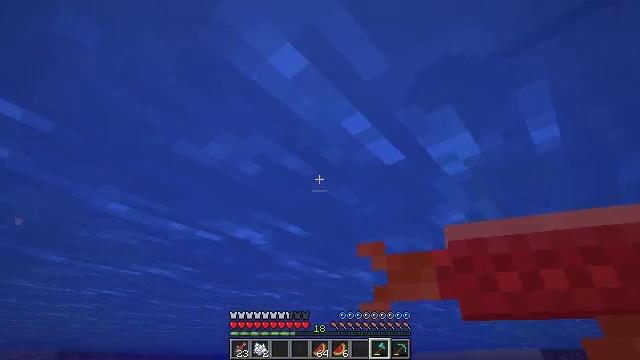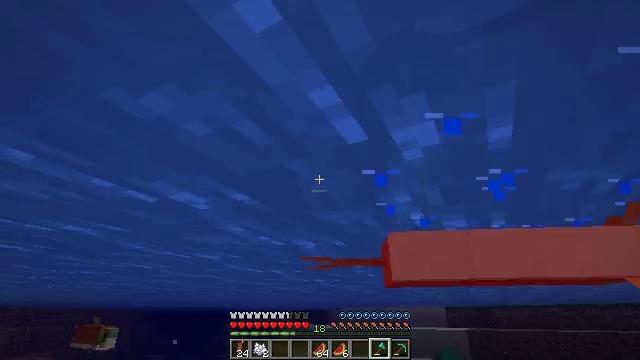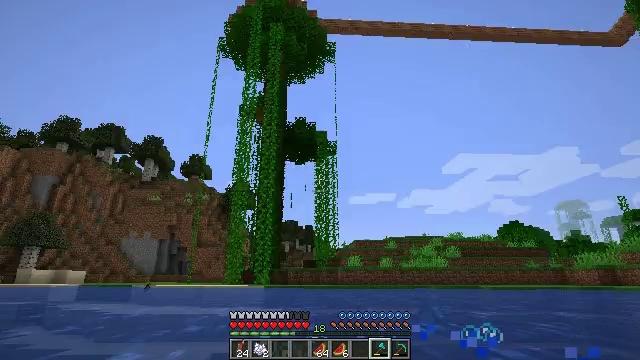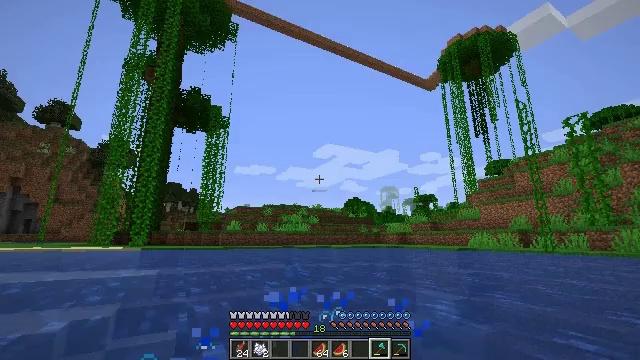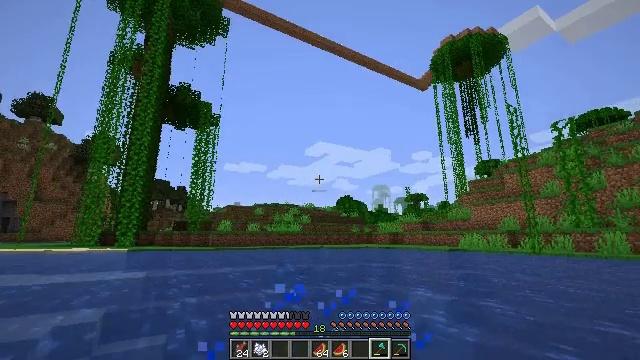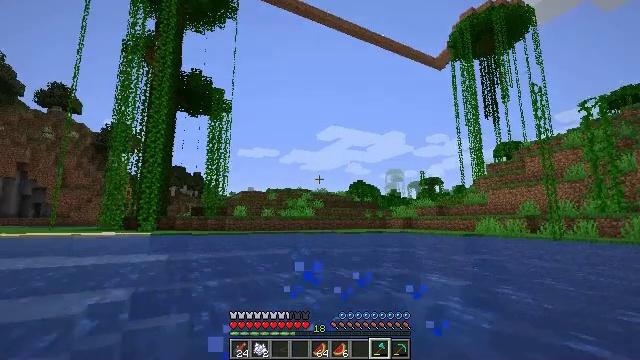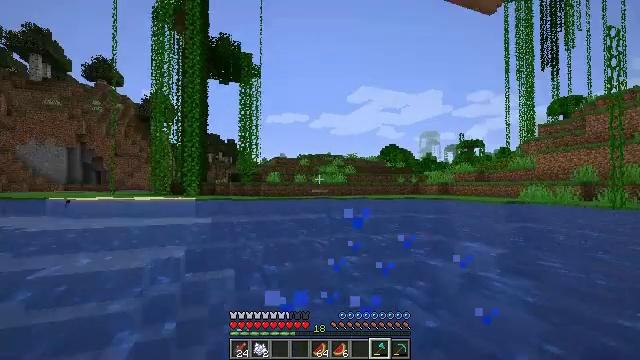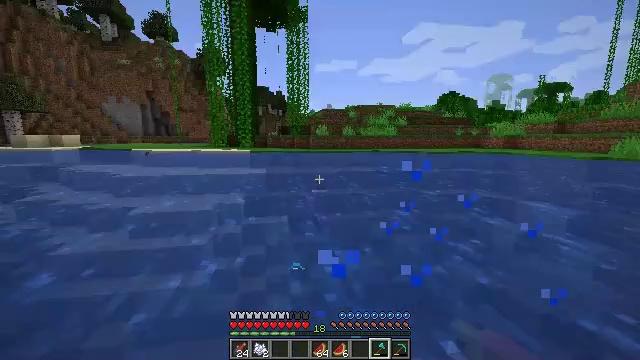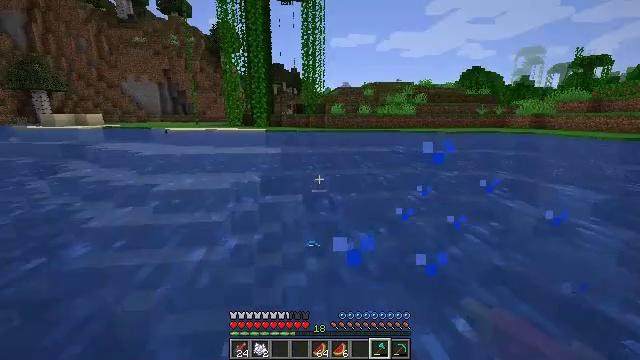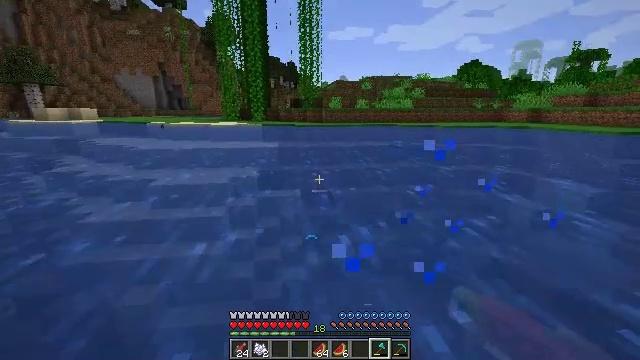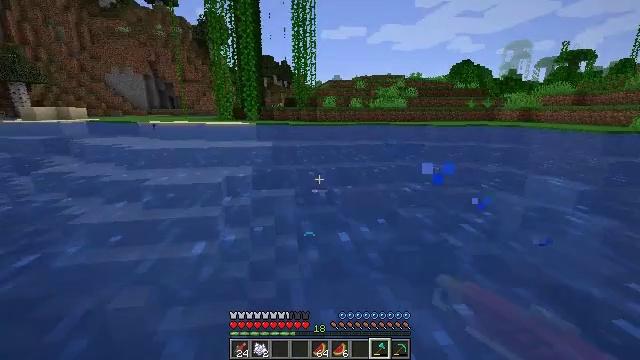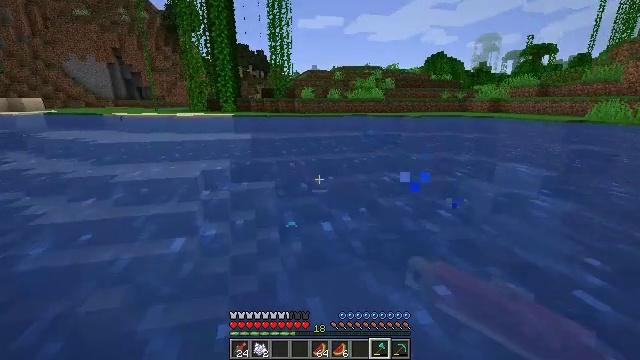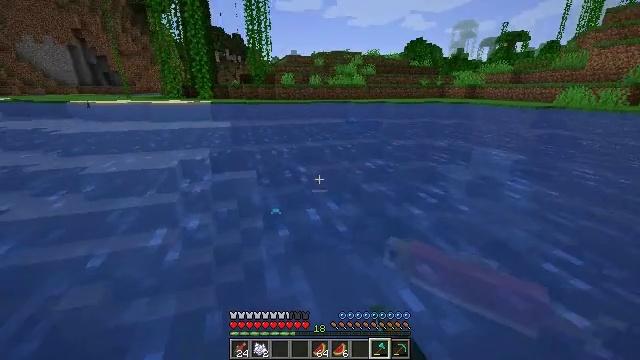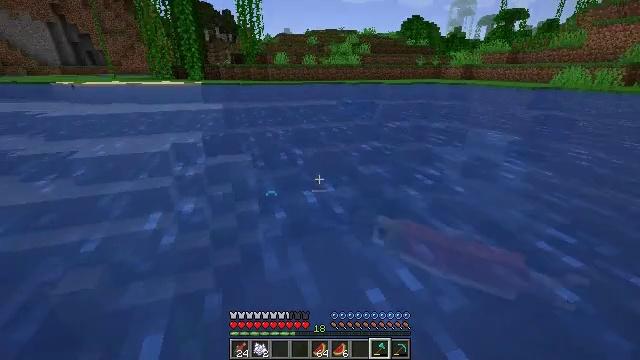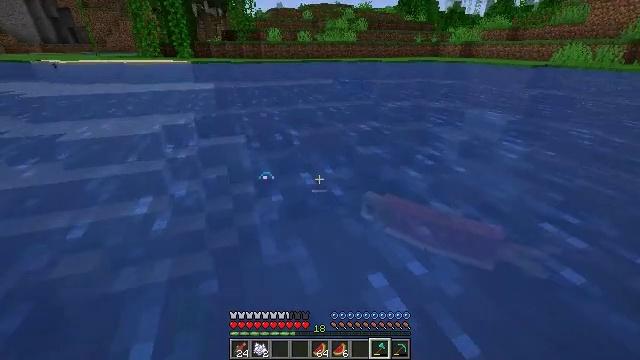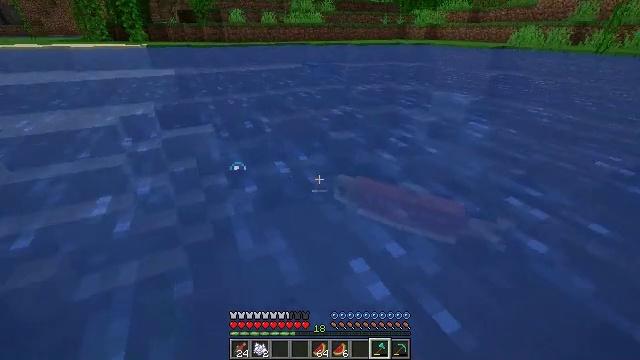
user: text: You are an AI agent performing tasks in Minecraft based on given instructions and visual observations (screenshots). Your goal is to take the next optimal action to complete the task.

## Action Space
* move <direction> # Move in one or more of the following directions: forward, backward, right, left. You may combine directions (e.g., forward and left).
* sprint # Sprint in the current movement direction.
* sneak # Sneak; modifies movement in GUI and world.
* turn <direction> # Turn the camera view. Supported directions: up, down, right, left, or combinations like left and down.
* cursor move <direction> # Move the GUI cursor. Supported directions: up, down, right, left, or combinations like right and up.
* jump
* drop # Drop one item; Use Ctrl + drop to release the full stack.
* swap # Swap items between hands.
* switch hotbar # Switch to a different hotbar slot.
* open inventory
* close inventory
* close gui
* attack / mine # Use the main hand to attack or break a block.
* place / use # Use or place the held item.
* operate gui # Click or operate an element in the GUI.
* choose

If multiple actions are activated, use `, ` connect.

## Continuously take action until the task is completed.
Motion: motion action
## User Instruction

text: Kill the salmon.
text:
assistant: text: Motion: turn right and down, attack / mine
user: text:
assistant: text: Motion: turn right and down, attack / mine
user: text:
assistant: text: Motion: turn right and down, attack / mine
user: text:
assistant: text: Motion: turn right
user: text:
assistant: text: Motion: turn left and down, attack / mine
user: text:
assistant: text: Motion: turn left and down, attack / mine
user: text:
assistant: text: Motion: turn left and down, attack / mine
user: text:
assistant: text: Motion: turn left and down, attack / mine
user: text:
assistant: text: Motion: turn down
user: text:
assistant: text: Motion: turn right
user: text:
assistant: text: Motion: turn right and down, attack / mine
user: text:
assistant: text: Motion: move forward, turn right and down, attack / mine
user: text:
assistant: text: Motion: move forward, turn right and down, attack / mine
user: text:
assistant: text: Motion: move forward, turn right and down, attack / mine
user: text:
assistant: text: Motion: move forward, turn right and down
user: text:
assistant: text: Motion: move forward, turn right and down
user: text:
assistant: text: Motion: move forward, turn right and down
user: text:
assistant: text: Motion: turn right and down
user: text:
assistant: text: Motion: no_op
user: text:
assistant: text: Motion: no_op
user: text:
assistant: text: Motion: attack / mine
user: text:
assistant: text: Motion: attack / mine
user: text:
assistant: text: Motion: turn left and up, attack / mine
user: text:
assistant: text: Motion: move forward, turn left and up
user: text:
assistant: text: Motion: move forward, turn left and up
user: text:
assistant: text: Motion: move forward, turn up
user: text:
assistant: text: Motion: move forward
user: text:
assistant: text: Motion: move forward, attack / mine
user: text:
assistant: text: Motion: move forward, attack / mine
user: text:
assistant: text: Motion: move forward, turn right and down, attack / mine